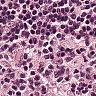
Metastatic tissue present: no